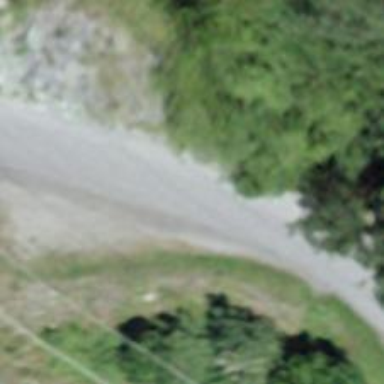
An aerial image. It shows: Unclassified road with asphalt surface.